Question: My layout is a fluid (98% of page width) containing box. I have multiple rows that take up 100% of the width of this container and have fixed height.
I need 3 divs (green, red, blue) in each row -- but the red div is hidden until toggled on, at which point it slides out. Currently, when the red div slides out, depending on the amount of "Main Text" in the blue div, the blue div will wrap under the row.
## My goal

## Attempt 1
'''
$('#a').click(function() {
$('#tC').animate({width: 'toggle'});
});
'''
'''
<script src="https://ajax.googleapis.com/ajax/libs/jquery/1.11.1/jquery.min.js"></script>
<!DOCTYPE html>
<html>
<head>
<script class="jsbin" src="http://ajax.googleapis.com/ajax/libs/jquery/1/jquery.min.js"></script>
<meta charset=utf-8 />
<title>JS Bin</title>
<!--[if IE]>
<script src="http://html5shiv.googlecode.com/svn/trunk/html5.js"></script>
<![endif]-->
<style>
article, aside, figure, footer, header, hgroup,
menu, nav, section { display: block; }
#container { min-width: 900px; width: 98%; margin: 0 2%; float: left; border: 1px solid #000; height: 145px; overflow: hidden;}
#a, #b, #tC { padding: 20px; font-size: 30px; height: 145px }
#a { background: #0C0; width: 100px; float: left; }
#tC { background: #C00; width: 400px; float: left; margin-right: 20px; }
#b { background: #00C; height: 145px; float: left; position: relative }
#bottom { position: absolute; bottom: 44px; font-size: 13px }
</style>
</head>
<body>
<div id="container">
<div id="a"><a id="click" href="#">A</a></div>
<div id="tC">TC</div>
<div id="b">
<div id="title">BBBB BBBB BBBBB BBBBB BBBBBBBBBBB BBBBBBBBBB BBBBBBBBBBBBBB</div>
<div id="bottom">words at the bottom of blue div!</div>
</div>
</div>
</body>
</html>
'''
Click the A to toggle the red div -- this may not work on lower resolutions.
<URL>.
## Attempt 2
'''
$('#a').click(function() {
$('#tC').animate({width: 'toggle'});
});
'''
'''
<script src="https://ajax.googleapis.com/ajax/libs/jquery/1.11.1/jquery.min.js"></script>
<!DOCTYPE html>
<html>
<head>
<script class="jsbin" src="http://ajax.googleapis.com/ajax/libs/jquery/1/jquery.min.js"></script>
<meta charset=utf-8 />
<title>JS Bin</title>
<!--[if IE]>
<script src="http://html5shiv.googlecode.com/svn/trunk/html5.js"></script>
<![endif]-->
<style>
article, aside, figure, footer, header, hgroup,
menu, nav, section { display: block; }
#container { min-width: 900px; width: 98%; margin: 0 2%; float: left; border: 1px solid #000; height: 145px; overflow: hidden;}
#a, #b, #tC { padding: 20px; font-size: 30px; height: 145px }
#a { background: #0C0; width: 100px; float: left; }
#tC { background: #C00; width: 400px; float: left; margin-right: 20px; }
#b { background: #00C; height: 145px; float: left; position: relative }
#bottom { position: absolute; bottom: 44px; font-size: 13px }
</style>
</head>
<body>
<div id="container">
<div id="a"><a id="click" href="#">A</a></div>
<div id="tC">TC</div>
<div id="b">
<div id="title">BBBB BBBB BBBBB BBBBB </div>
<div id="bottom">words at the bottom of blue div!</div>
</div>
</div>
</body>
</html>
'''
Click the A to toggle the red div.
<URL>.
## Problems
The Main Text in the blue div is not wrapping. Instead of the text wrapping and the blue div always "filling in" the row, the blue div itself gets wrapped.
The "bottom text" in the blue div should stick to the bottom, whether the Main Text is a single line or two lines.
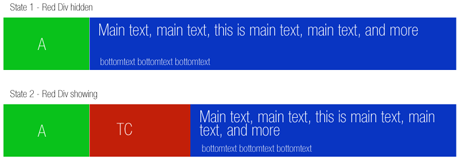
Answer: The asker provided this answer to their own question, but it was link-only and was therefore removed. For posterity, here it is again, but with the code brought inline.
'''
var i = 1;
$('#a').click(function() {
if (i === 0) {
$('#tC').animate({
width: "0",
}, 1500 );
$('#b').animate({
marginLeft: "140px",
}, 1500 );
i = 1;
} else {
$('tC').animate({
width: "400px",
}, 1500 );
$('#b').animate({
marginLeft: "540px",
}, 1500 );
i = 0;
}
});
'''
'''
<script src="https://ajax.googleapis.com/ajax/libs/jquery/1.11.1/jquery.min.js"></script>
<!DOCTYPE html>
<html>
<head>
<script class="jsbin" src="http://ajax.googleapis.com/ajax/libs/jquery/1/jquery.min.js"></script>
<meta charset=utf-8 />
<title>JS Bin</title>
<!--[if IE]>
<script src="http://html5shiv.googlecode.com/svn/trunk/html5.js"></script>
<![endif]-->
<style>
article, aside, figure, footer, header, hgroup,
menu, nav, section { display: block; }
#container { min-width: 900px; width: 98%; margin: 0 2%; float: left; border: 1px solid #000; height: 145px; overflow: hidden; white-space: nowrap;}
#a, #b, #tC { padding: 20px; font-size: 30px; height: 145px }
#a { background: #0C0; width: 100px; float: left; }
#tC { background: #C00; width: 0; float: left; }
#b { background: #00C; height: 145px; position: relative; margin-left: 140px; white-space: normal; }
#bottom { position: absolute; bottom: 44px; font-size: 13px }
</style>
</head>
<body>
<div id="container">
<div id="a"><a id="click" href="#">A</a></div>
<div id="tC">TC</div>
<div id="b">
<div id="title">BBBB BBBB BBBBB BBBBB BBBBBBBBBBB BBBBBBBBBB BBBBBBBBBBBBBB</div>
<div id="bottom">words at the bottom of blue div!</div>
</div>
</div>
</body>
</html>
'''
<URL>.